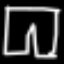
Label: pants